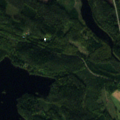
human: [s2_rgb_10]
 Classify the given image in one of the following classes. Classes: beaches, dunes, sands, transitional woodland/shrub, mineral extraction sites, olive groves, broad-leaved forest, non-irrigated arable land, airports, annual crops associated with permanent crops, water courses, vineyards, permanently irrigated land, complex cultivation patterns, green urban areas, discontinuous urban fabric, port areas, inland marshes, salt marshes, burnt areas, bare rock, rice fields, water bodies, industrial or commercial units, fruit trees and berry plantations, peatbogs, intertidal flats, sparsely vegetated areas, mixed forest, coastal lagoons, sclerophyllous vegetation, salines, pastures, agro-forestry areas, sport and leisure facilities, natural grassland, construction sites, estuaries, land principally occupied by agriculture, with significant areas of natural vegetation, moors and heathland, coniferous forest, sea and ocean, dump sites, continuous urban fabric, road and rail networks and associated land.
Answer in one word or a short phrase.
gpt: broad-leaved forest, coniferous forest, mixed forest, transitional woodland/shrub, water bodies